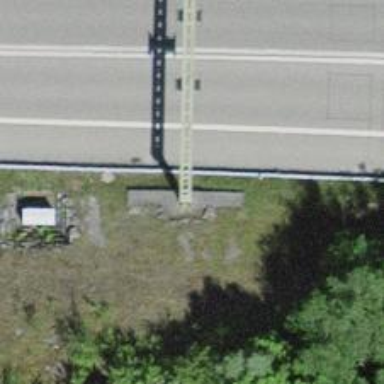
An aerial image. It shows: Gantry structure.